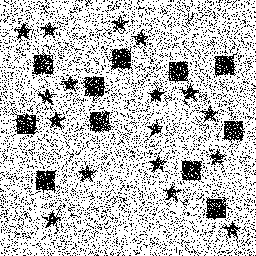
Squares: 11
Triangles: 0
Stars: 17
Total shapes: 28